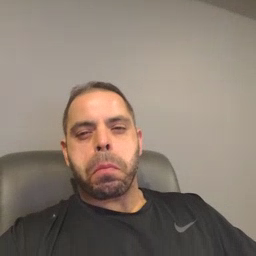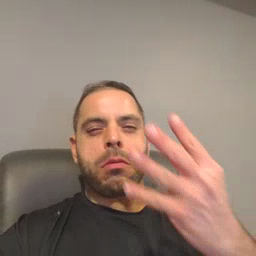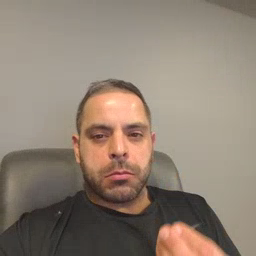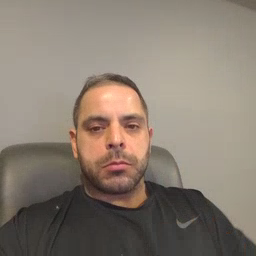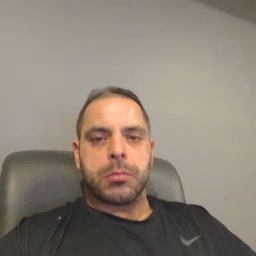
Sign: wet